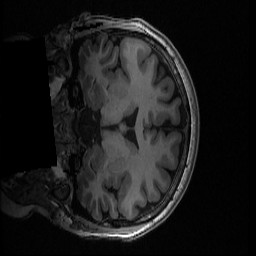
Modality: T1w
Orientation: coronal
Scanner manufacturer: ge
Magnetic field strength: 3 T
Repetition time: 0.008164 s
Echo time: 0.003184 s